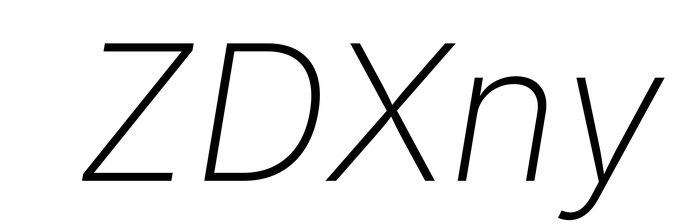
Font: Inter-Italic_ExtraLight_Italic